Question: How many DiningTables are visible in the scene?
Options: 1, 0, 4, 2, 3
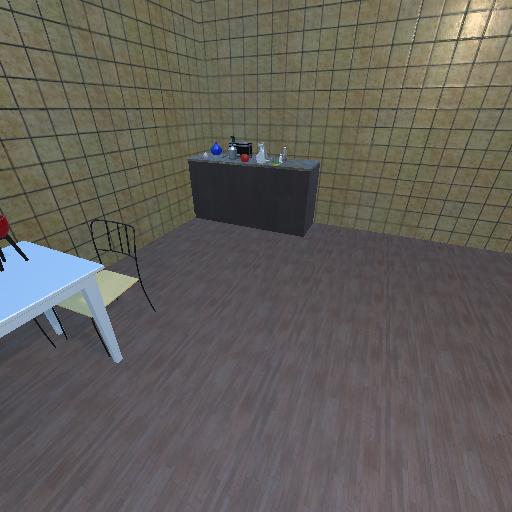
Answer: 1